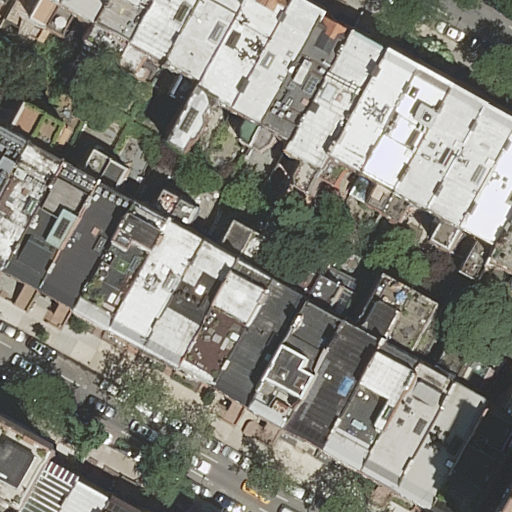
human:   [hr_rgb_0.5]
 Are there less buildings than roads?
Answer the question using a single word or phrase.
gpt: no

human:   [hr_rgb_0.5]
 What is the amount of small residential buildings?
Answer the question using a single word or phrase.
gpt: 9

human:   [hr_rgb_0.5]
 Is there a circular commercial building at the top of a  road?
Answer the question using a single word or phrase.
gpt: no

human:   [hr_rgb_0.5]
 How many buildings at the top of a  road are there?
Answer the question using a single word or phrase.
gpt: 25

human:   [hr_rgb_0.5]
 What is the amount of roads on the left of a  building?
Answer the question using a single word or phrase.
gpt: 1

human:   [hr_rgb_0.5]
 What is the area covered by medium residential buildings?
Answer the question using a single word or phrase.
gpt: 5484m2

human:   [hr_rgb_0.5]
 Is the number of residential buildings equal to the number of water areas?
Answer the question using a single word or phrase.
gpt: no

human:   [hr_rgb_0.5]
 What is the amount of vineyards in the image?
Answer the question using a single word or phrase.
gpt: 0

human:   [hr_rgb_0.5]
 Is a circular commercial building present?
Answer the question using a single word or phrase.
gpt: no

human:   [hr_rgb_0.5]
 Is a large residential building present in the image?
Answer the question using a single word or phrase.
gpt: no

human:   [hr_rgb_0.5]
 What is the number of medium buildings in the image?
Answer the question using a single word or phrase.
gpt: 26

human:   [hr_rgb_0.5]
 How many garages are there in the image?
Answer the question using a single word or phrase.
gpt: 0

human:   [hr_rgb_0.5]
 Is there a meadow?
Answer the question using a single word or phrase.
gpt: no

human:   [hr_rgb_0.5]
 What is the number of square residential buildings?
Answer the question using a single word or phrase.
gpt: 0

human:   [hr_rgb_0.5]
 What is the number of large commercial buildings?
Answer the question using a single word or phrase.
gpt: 0

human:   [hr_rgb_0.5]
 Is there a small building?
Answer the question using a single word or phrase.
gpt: yes

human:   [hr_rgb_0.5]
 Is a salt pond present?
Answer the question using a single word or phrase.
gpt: no

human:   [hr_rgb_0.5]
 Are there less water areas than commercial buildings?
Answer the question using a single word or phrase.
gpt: no

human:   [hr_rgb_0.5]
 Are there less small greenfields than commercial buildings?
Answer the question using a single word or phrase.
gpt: no

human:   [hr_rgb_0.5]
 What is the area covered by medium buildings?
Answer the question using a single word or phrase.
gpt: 5484m2

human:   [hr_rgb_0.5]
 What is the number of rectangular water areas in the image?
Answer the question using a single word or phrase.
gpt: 0

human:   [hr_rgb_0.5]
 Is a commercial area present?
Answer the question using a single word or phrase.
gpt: no

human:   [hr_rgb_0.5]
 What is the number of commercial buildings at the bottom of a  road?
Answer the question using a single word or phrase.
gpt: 0

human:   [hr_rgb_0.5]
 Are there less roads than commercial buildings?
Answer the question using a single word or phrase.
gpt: no

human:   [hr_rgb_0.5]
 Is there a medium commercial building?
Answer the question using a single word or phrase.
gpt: no

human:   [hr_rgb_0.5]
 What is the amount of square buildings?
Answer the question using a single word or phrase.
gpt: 0

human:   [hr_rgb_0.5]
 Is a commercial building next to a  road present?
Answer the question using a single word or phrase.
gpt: no

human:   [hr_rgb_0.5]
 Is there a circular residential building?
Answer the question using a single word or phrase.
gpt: no

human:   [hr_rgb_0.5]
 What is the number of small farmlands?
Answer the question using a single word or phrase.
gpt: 0

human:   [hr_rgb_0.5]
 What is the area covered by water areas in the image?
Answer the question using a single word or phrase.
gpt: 0m2

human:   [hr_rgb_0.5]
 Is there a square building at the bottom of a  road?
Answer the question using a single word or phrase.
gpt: no

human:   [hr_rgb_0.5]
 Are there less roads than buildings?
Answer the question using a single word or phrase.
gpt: yes

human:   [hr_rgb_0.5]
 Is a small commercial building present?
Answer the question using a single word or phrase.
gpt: no

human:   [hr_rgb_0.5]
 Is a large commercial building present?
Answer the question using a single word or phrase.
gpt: no

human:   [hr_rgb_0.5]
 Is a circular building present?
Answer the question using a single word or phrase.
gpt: no

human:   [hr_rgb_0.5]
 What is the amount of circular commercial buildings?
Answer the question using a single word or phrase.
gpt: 0